Question: I want to create a small project where a user enters in a word (preferably a palindrome) and the second half is flipped. Like the good ol' <URL> but the other way around.
I have been reading quite a few pages but none have satisfied my need. I thought about using SVG's '<text>' element but I didn't quite understand some things about it.
Basically, my expected output would be something like this:

This is just a dodgy image I whipped up and it's not a great example because a B rotated 180 degrees can look like one flipped horizontally depending on the font.
What I'm basically asking is, is what I'm after achievable with CSS and/or JavaScript?
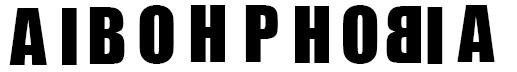
Answer: '''
.fliph {
display: inline-block;
vertical-align: top;
transform: scaleX(-1); /* Or also: rotateY(180deg) */
-ms-filter: fliph;
filter: fliph;
}
'''
'''
A<span class="fliph">B</span>BA
'''